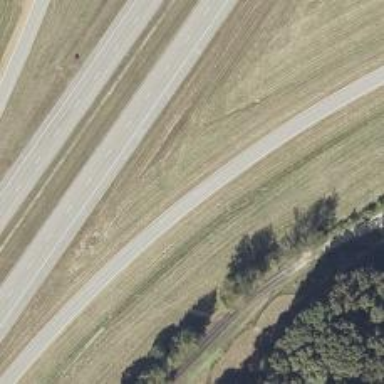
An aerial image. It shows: Trunk link road with asphalt surface.